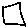
Label: square